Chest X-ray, PA view. Patient: 30 years old, sex F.
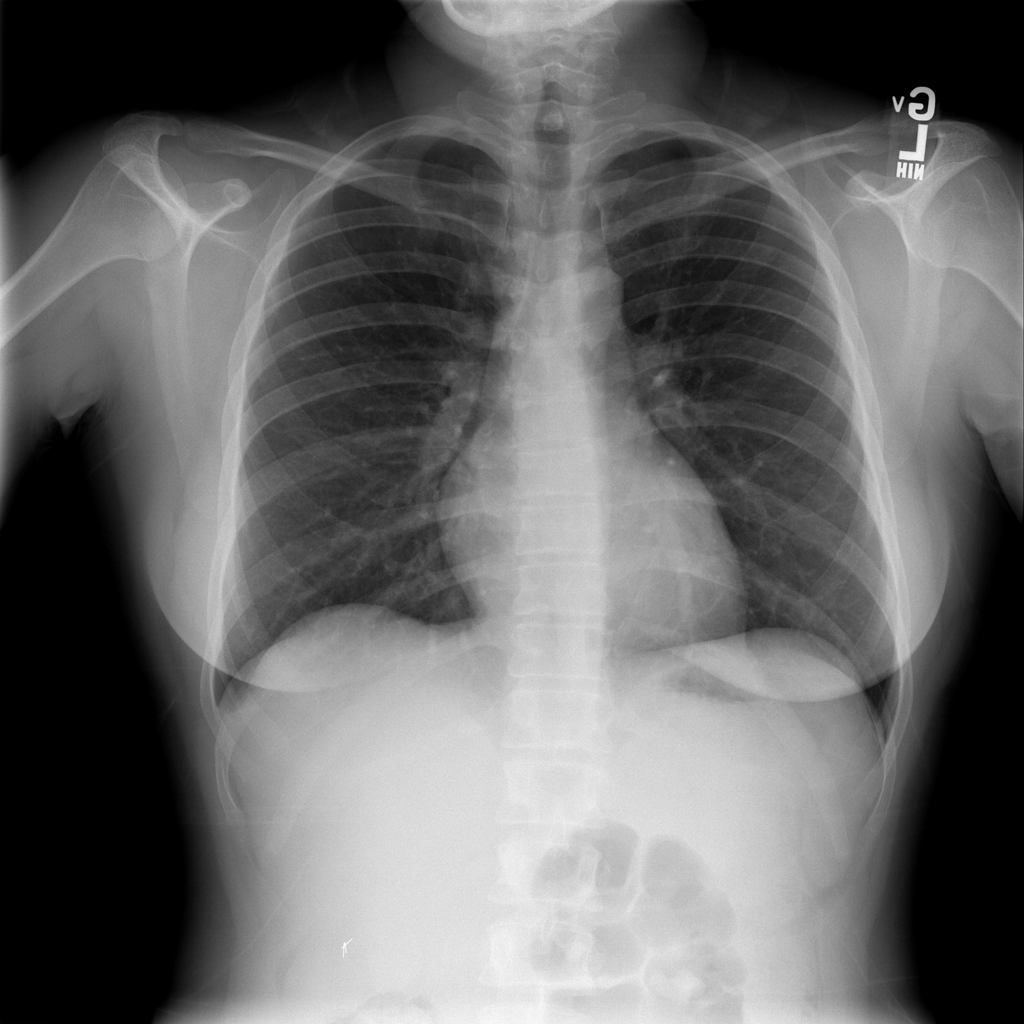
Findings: No Finding